Question: I have problem with event in Google Analytics. the 'Event Action' shows inaccurate(negative) value in large amount.

Event Tracking code for 'Event Action' '(Play Done)' :
'''
ga('send', 'event', { eventCategory: 'Mziiki Song Streaming', eventAction: 'Play Done', eventLabel: song_title, eventValue: total_sec});
'''
Here, 'song_title' & 'total_sec' is dynamic values.
Any help will be highly appreciated. Thanks.
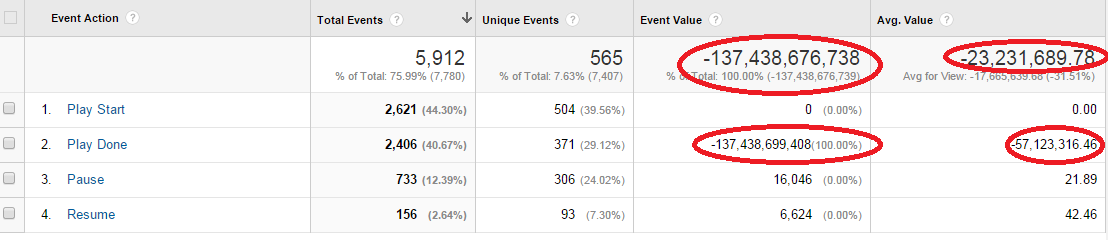
Answer: I've seen this happen when the event value has been passed as a string instead of numeric. Try wrapping the value in an explicit parseInt():
'''
ga('send', 'event', { eventCategory: 'Mziiki Song Streaming', eventAction: 'Play Done', eventLabel: song_title, eventValue: parseInt(total_sec)});
'''